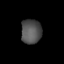
Tissue: prostate
Cell type: Epithelial cells
Senescence score: 0.3102
Nuclear area (px): 490
Mean DAPI intensity: 81.349